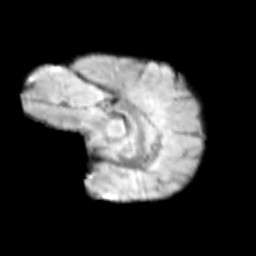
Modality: T2w
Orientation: sagittal
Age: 11
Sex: female
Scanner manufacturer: siemens
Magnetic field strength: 3 T
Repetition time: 3.8 s
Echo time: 0.07 s